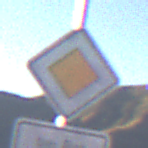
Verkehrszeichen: Vorfahrtsstrasse
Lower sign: HinweisDurchVerbaleAngabe5
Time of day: SunriseSunset
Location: Outdoor (Nature)
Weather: Clear
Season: NotSpecified
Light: Natural